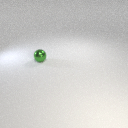
small green metal sphere